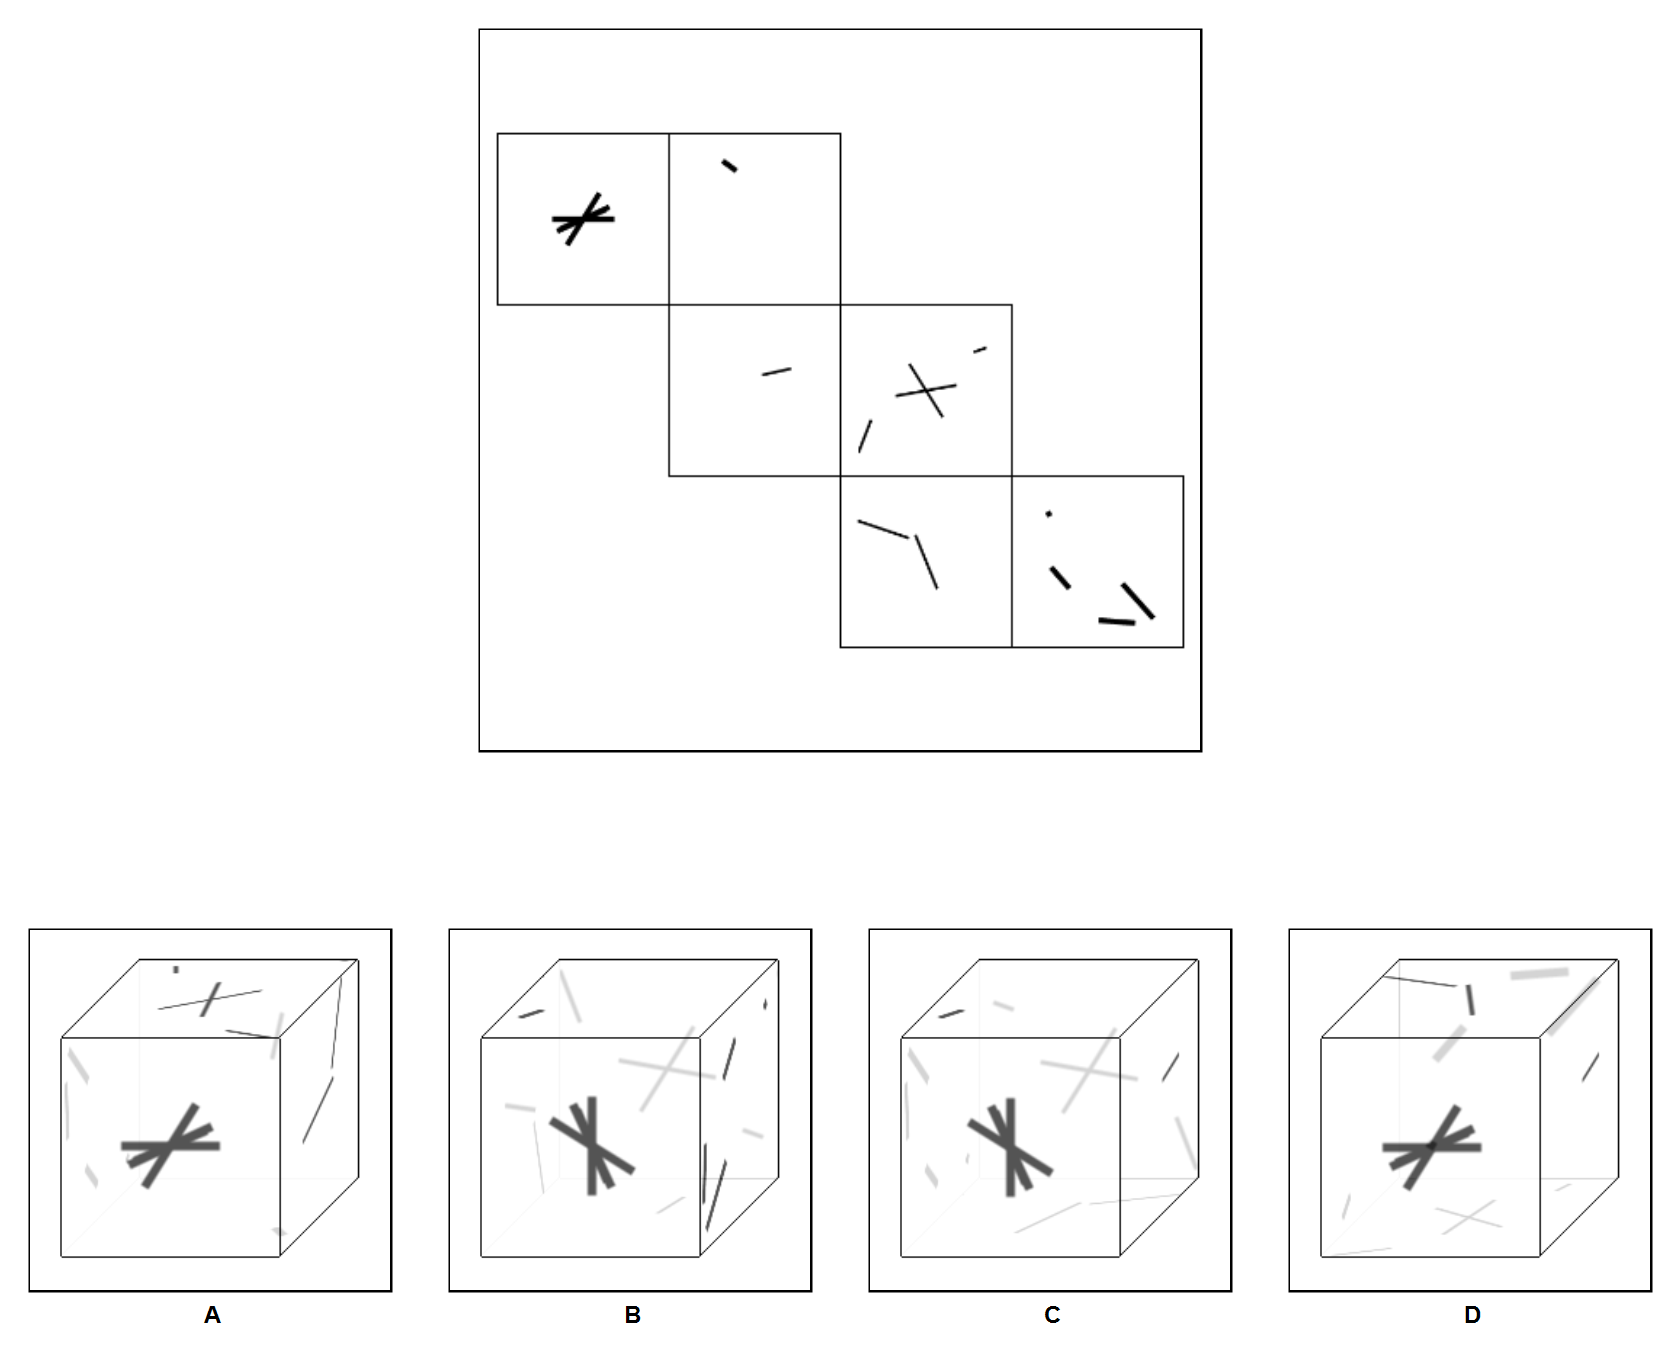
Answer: C